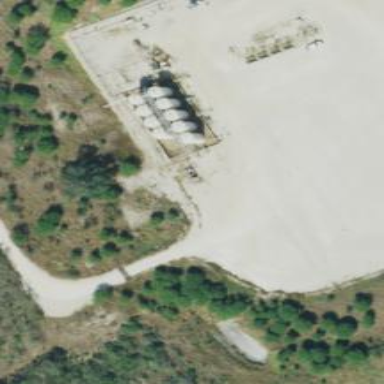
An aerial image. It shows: Storage tank with man-made structure.